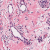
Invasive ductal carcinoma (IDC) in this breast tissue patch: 0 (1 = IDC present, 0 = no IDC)